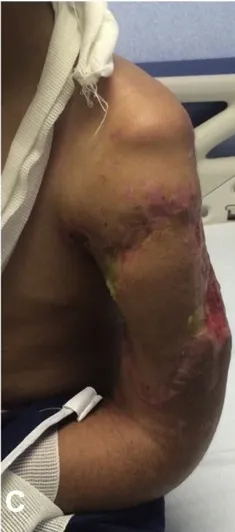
C) Early post operatory image showing a functional extremity with an integrated DF.
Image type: medical_photograph (other_medical_photograph)